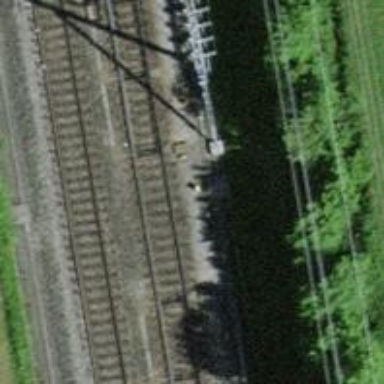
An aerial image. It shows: Railway switch.